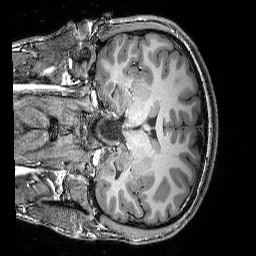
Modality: T1w
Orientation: coronal
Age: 18
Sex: male
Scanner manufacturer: siemens
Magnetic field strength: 3 T
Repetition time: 2.25 s
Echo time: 0.00418 s